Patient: sex F, age 59
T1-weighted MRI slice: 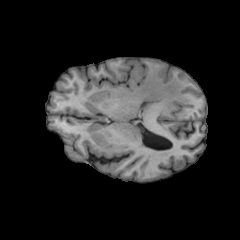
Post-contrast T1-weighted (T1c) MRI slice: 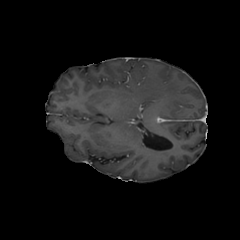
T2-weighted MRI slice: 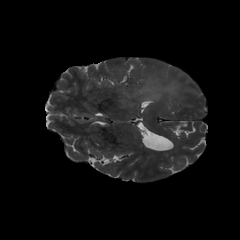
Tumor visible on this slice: yes
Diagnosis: Glioblastoma, IDH-wildtype
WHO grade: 4